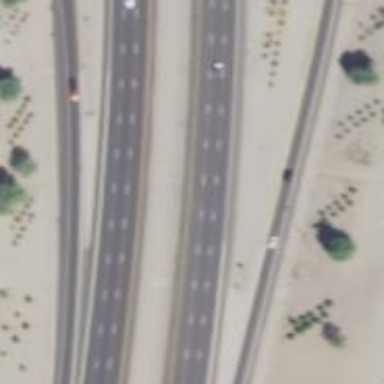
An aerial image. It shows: Asphalt motorway.